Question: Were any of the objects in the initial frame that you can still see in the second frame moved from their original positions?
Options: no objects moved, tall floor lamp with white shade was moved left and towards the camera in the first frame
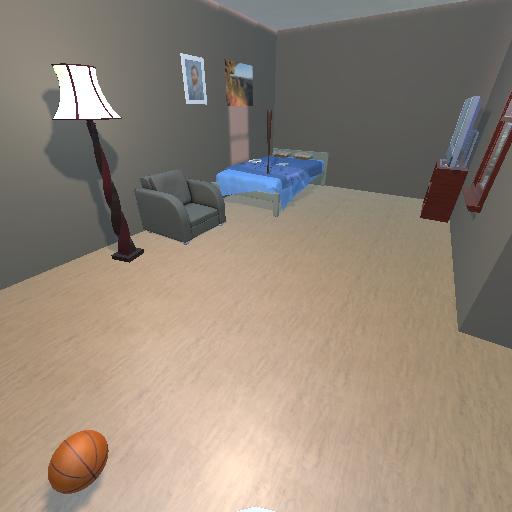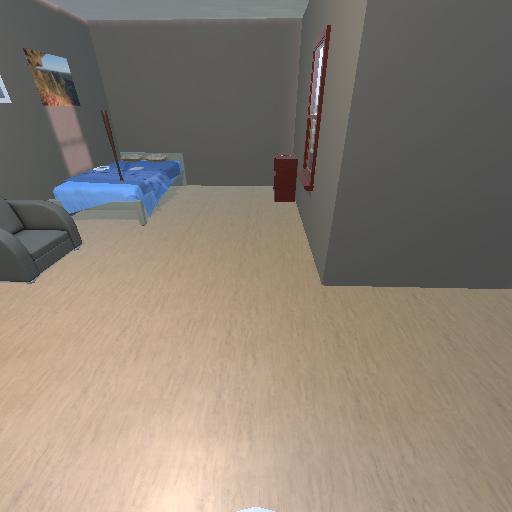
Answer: no objects moved